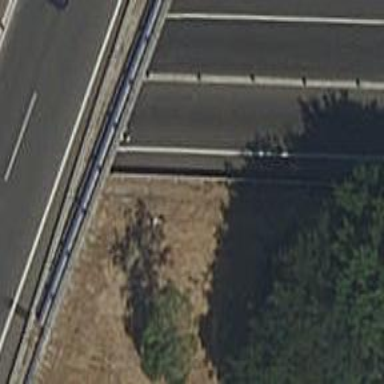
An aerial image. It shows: Motorway link.